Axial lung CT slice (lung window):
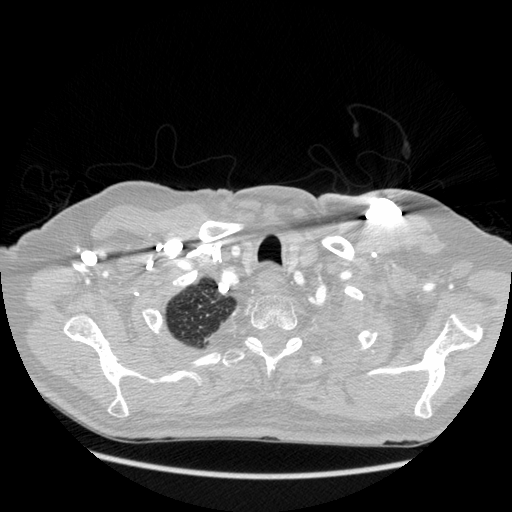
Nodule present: no